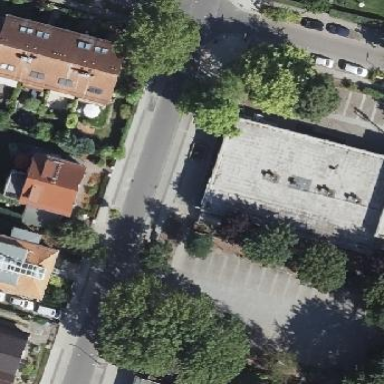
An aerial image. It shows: Supermarket building.